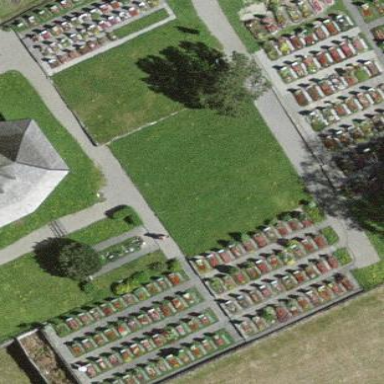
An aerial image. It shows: Cemetery.